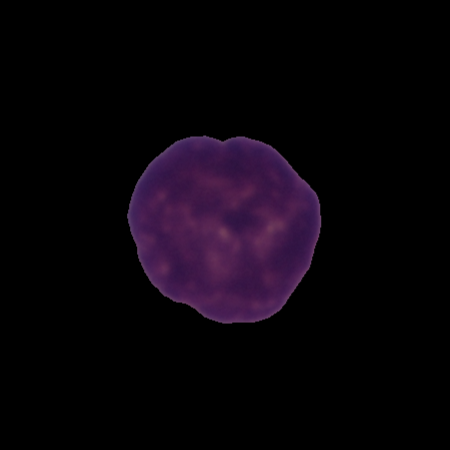
Label: healthy